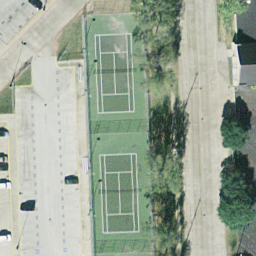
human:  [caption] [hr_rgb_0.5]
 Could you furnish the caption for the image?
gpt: There are two tennis courts arranged neatly with a road beside .

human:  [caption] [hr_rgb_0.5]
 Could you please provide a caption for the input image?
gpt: Two tennis courts are surrounded by some many plants .

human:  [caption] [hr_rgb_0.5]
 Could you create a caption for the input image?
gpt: Two tennis courts arranged neatly with some plants surrounded .

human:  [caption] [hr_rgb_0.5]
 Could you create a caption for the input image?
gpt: There are two tennis courts surrounded by some trees and a road beside .

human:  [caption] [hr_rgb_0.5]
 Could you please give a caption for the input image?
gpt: There are two tennis courts arranged neatly and a road beside .